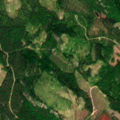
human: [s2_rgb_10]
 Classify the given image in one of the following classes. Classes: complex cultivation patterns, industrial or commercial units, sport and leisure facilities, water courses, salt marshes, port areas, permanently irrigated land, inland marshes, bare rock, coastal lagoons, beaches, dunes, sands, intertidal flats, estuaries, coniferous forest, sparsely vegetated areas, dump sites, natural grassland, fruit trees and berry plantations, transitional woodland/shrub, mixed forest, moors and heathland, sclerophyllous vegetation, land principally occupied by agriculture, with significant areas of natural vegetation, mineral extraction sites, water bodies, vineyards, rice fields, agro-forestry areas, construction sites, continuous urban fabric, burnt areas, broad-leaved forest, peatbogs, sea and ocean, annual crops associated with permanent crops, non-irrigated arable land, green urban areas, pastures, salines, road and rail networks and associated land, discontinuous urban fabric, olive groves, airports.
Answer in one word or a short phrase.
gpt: coniferous forest, mixed forest, transitional woodland/shrub, peatbogs